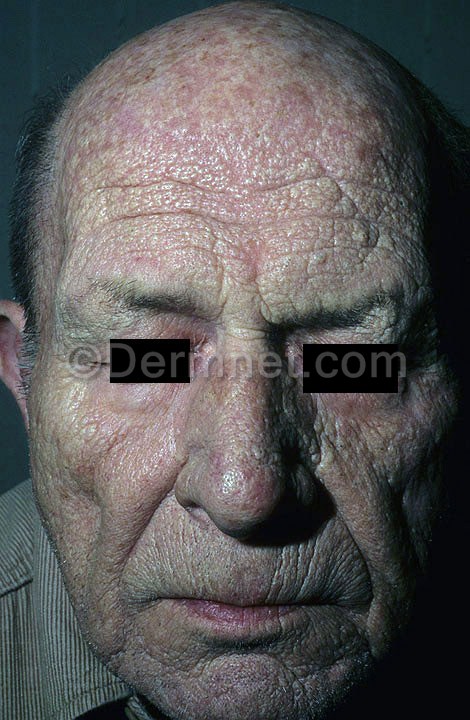
Disease: Light Diseases and Disorders of Pigmentation